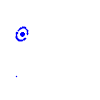
Particle: pion